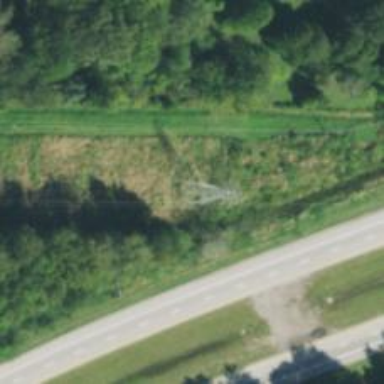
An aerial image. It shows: Lattice structure tower.